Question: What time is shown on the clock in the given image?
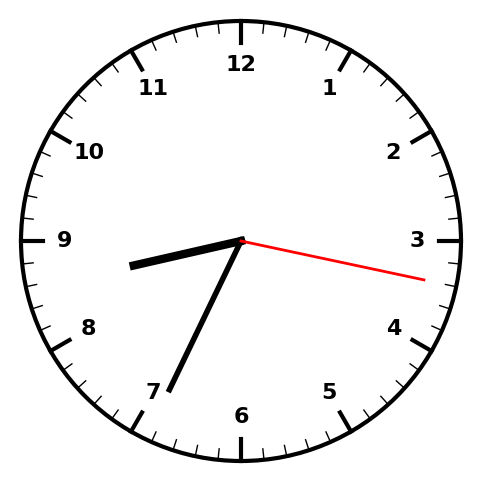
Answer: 08:34:17